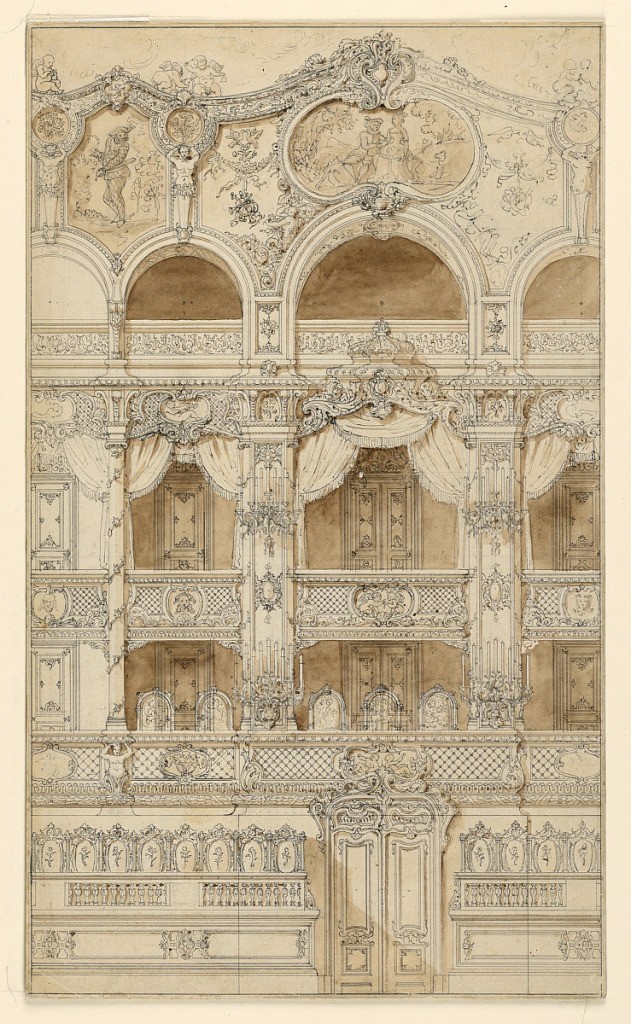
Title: Theater Interior with Boxes
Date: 19th century
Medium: Pen and black ink, brown wash, pencil
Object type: Drawing
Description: Vertical rectangle. Two levels of boxes in a theater, both divided into three sections with doors within them. The interior is ornately decorated with scroll work, figures, drapery, and candelabrum.